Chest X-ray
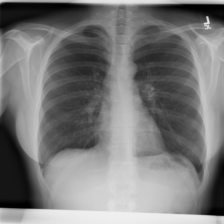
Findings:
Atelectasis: negative
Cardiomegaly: negative
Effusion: negative
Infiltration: negative
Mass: negative
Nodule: positive
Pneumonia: negative
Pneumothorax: negative
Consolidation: negative
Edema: negative
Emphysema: negative
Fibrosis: negative
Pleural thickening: negative
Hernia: negative